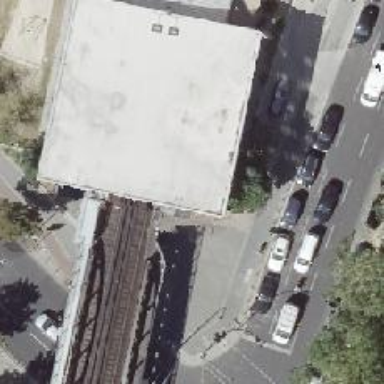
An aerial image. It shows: Stop area for public transport at subway entrance.